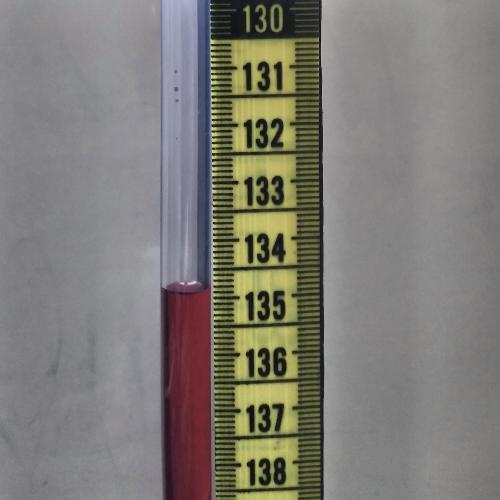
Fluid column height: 134.9 cm